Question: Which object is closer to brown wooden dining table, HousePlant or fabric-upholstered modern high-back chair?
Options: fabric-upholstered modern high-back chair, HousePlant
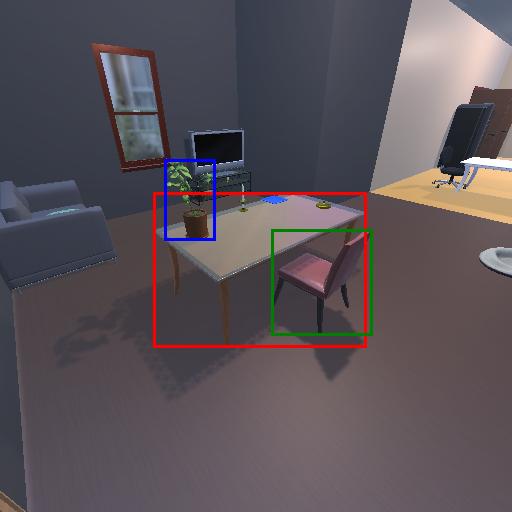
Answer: fabric-upholstered modern high-back chair